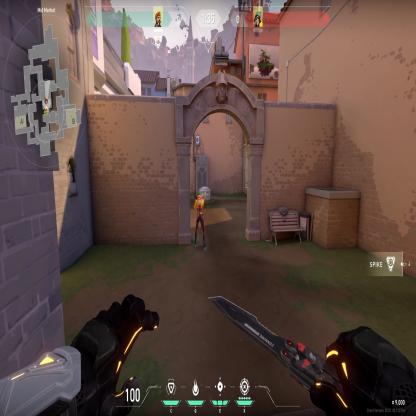
Label: enemy